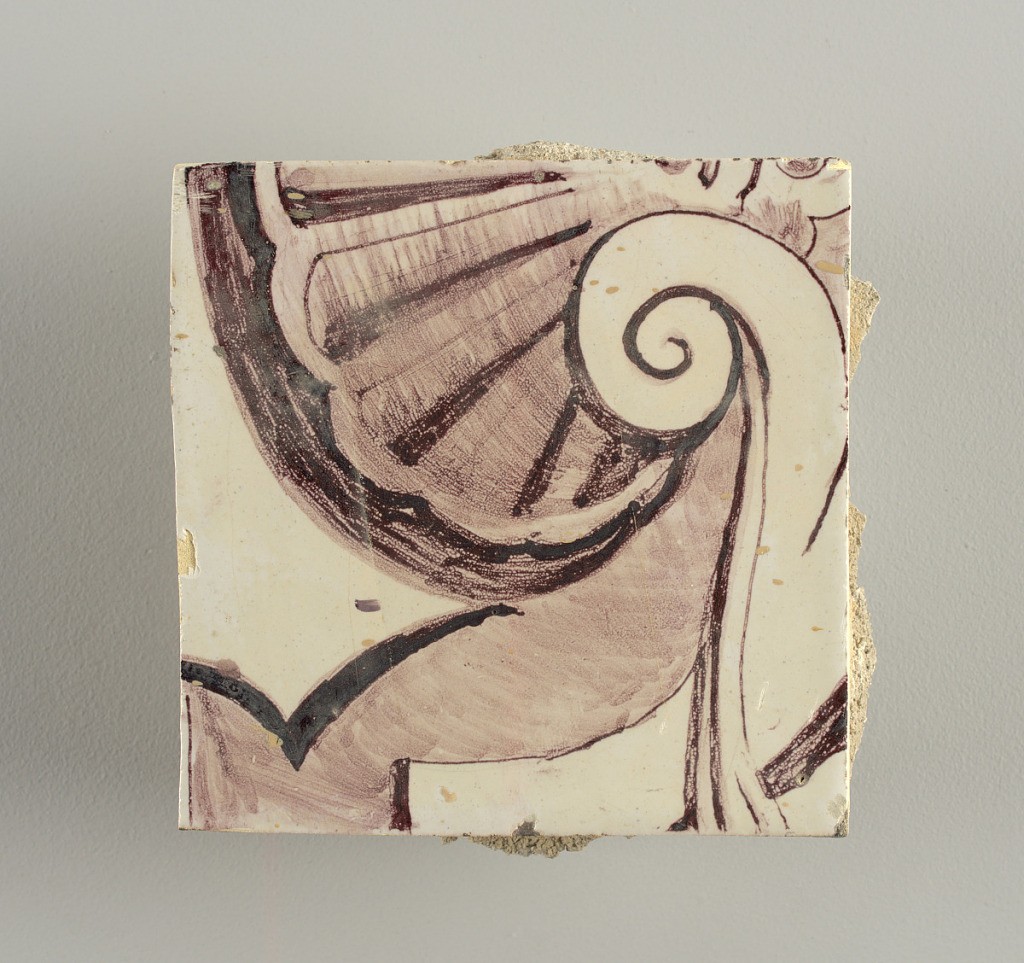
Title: Wall facing
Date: ca. 1725
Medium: tin-glazed earthenware, underglaze
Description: Running design for a frieze or a dado, composed of scrolls of foliage and strapwork, and four repeating motifs--a seated woman in a small upright oval medallion, a putto seated on a rocailled base, and strapwork in axial pattern.  The various panels, A to F, show various repeats of the same design, all being five tiles high and a varying number of tiles wide.